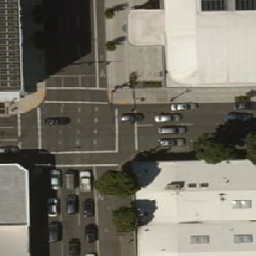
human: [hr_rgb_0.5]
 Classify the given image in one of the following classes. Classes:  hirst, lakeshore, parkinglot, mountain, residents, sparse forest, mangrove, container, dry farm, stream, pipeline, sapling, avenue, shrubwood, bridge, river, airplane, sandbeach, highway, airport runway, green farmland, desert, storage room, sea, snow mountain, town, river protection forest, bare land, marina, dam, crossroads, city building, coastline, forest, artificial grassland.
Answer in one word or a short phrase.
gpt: crossroads